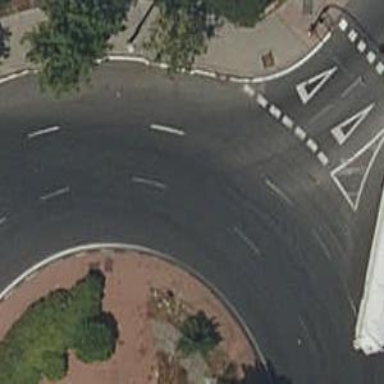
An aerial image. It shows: Roundabout at primary highway.